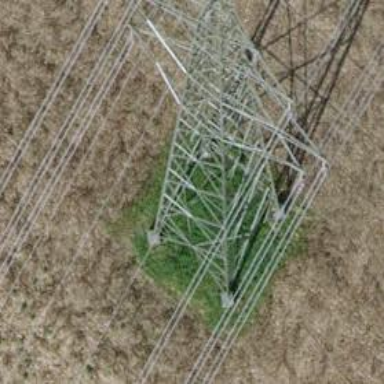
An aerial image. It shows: Towering power structure.